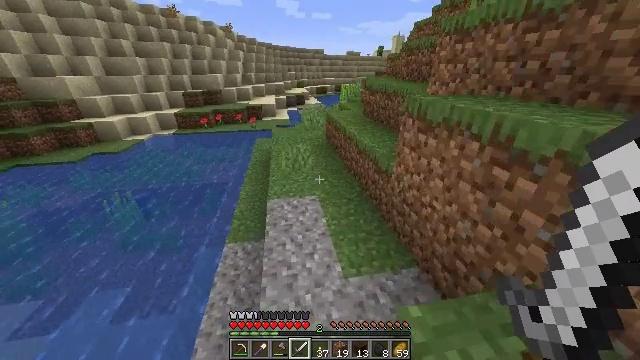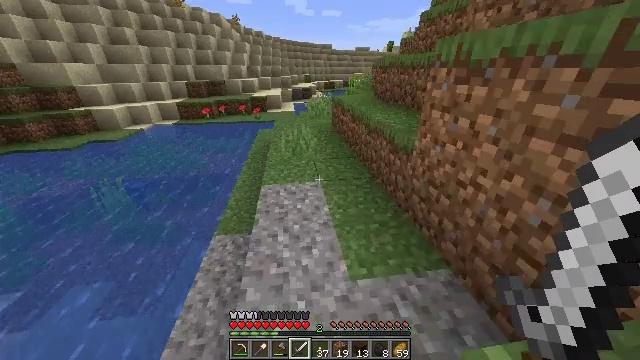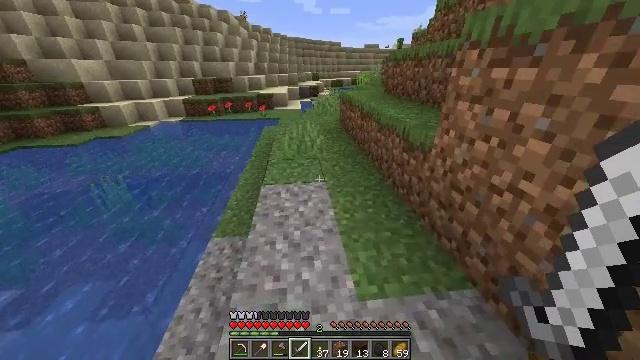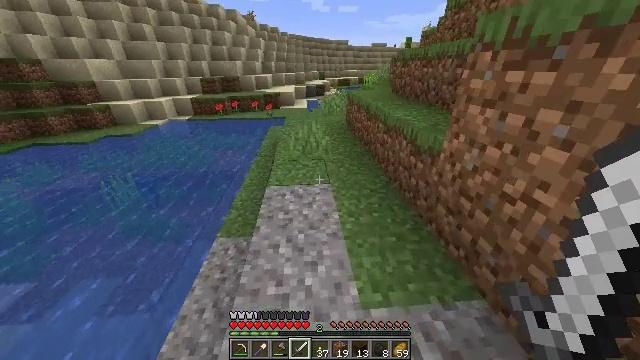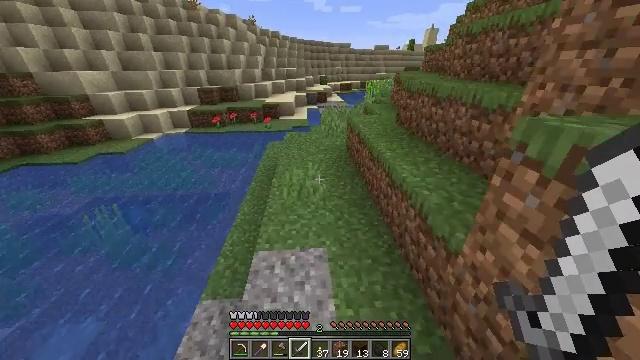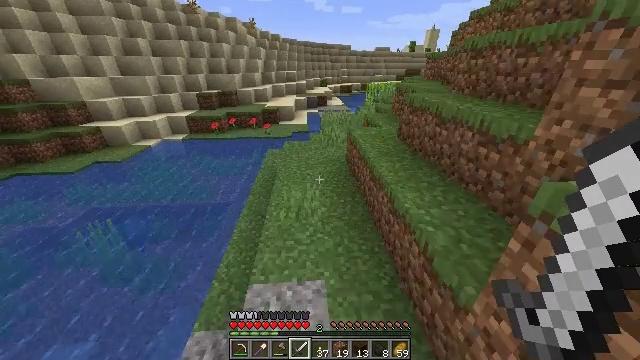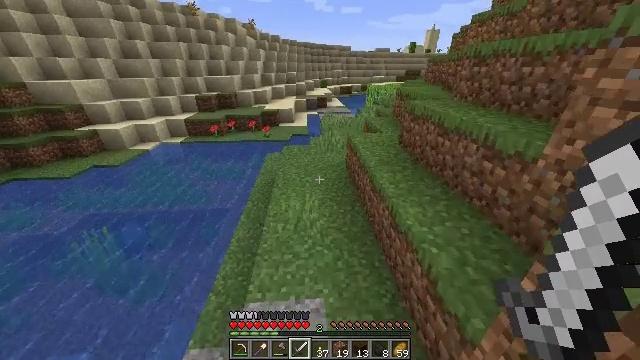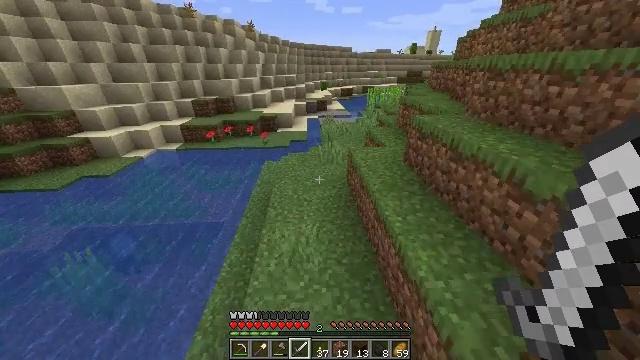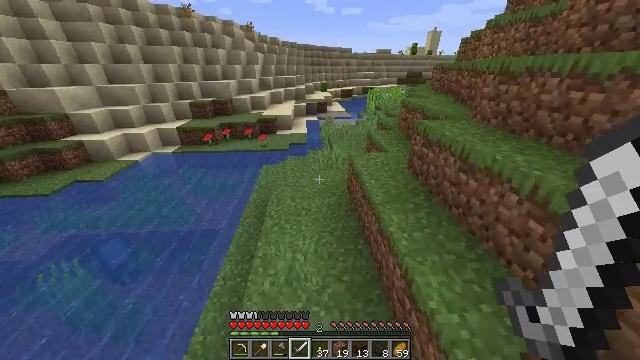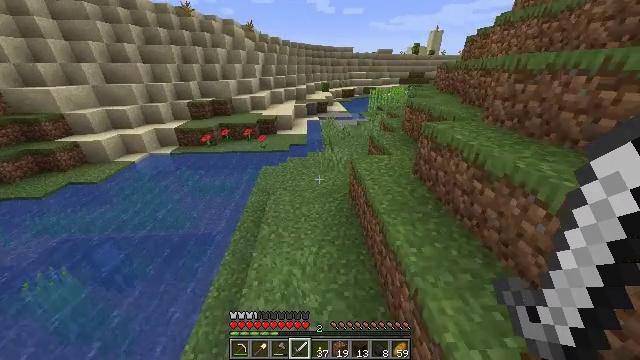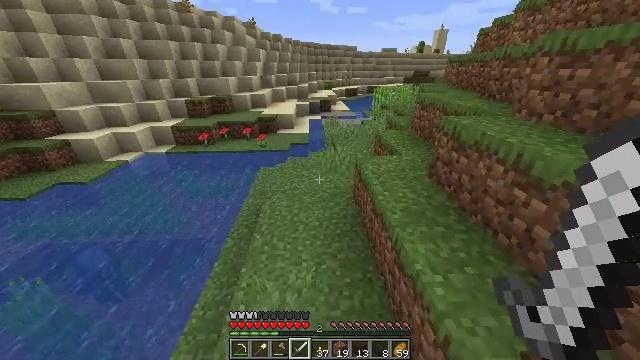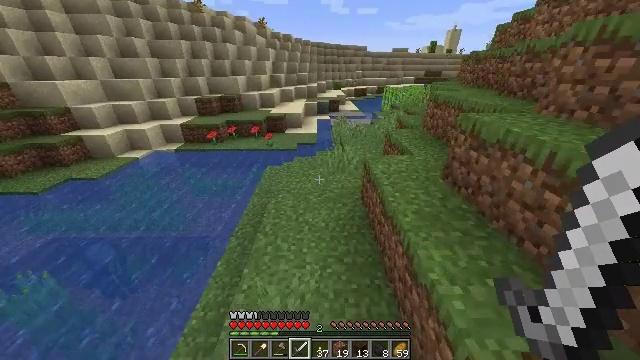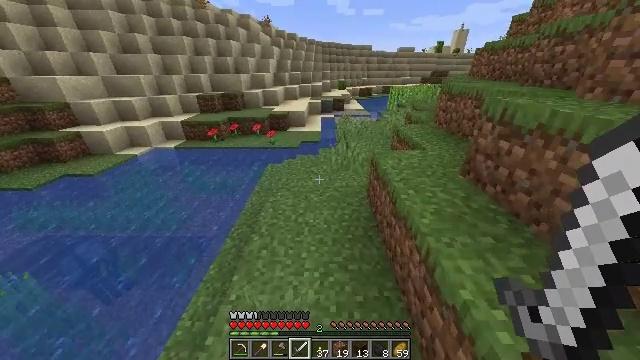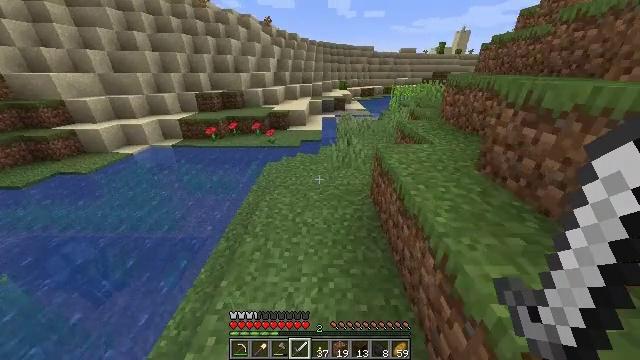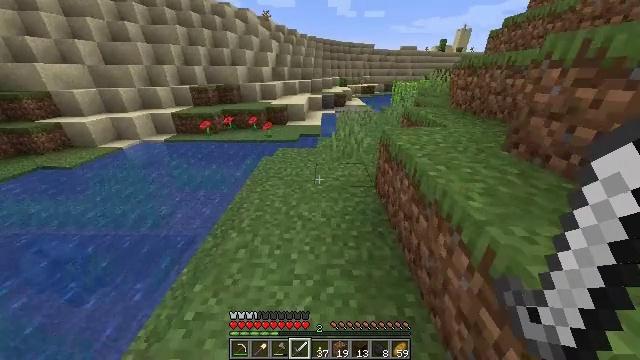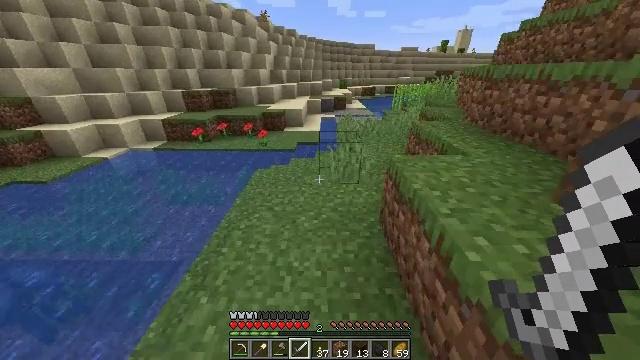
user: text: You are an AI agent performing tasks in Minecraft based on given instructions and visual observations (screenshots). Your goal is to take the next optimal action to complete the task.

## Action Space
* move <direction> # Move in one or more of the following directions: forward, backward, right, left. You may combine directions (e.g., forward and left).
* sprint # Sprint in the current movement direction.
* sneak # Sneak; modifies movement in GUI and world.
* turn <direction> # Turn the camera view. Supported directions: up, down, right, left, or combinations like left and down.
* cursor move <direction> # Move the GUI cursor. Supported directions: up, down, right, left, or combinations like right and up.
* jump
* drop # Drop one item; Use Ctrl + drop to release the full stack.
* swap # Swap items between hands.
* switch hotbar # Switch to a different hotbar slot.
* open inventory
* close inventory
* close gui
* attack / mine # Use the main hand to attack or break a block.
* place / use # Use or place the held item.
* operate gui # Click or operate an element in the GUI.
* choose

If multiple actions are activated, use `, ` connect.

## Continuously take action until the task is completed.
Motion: motion action
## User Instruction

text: Attack the hay block to get hay.
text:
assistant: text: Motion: move forward, sprint, turn left, jump
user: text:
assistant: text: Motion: move forward, sprint, turn left, jump
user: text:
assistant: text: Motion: move forward, sprint, turn left, jump
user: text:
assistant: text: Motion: move forward, sprint, jump
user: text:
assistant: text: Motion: move forward, sprint, jump
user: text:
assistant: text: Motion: move forward, sprint, jump
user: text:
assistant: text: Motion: move forward, sprint, jump
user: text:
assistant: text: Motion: move forward, sprint, jump
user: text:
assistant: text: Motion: move forward, sprint, jump
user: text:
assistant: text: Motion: move forward, sprint, jump
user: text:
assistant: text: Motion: move forward, sprint, turn left, jump
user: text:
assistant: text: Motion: move forward, sprint, turn left, jump
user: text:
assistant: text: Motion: move forward, sprint, jump
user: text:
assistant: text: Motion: move forward, sprint, jump
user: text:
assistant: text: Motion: move forward, sprint, jump
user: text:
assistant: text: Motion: move forward, sprint, jump
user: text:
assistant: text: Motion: move forward, sprint, jump
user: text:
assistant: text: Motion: move forward, sprint, turn right, jump
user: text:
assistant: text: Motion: move forward, sprint, turn right, jump
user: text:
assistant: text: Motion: move forward, sprint, turn right, jump
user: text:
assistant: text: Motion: move forward and move right, sprint, turn right, jump
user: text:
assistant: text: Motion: move forward and move right, sprint, jump
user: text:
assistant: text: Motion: move forward and move right, sprint, jump
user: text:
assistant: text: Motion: move forward and move right, sprint, jump
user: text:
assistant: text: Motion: move forward and move right, sprint, jump
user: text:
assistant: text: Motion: move forward and move right, sprint, jump
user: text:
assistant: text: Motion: move forward, sprint, jump
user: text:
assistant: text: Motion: move forward, sprint, jump
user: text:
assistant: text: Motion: move forward, sprint, jump
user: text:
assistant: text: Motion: move forward, sprint, jump